Field crop: tomato
Growth stage: 1
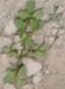
Species: portulaca